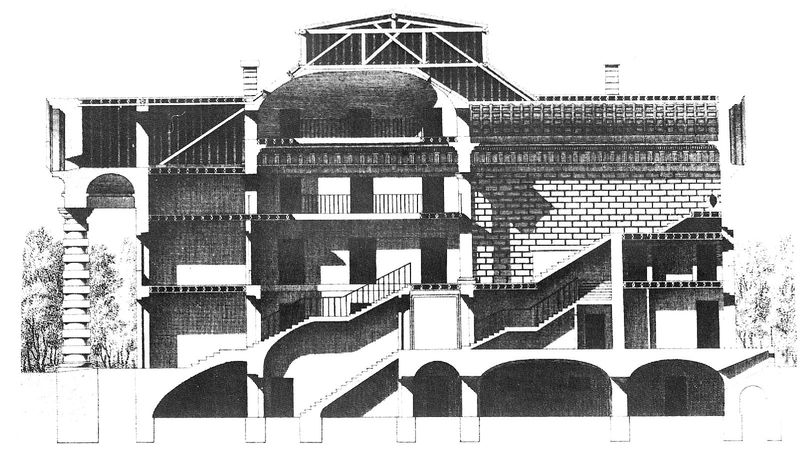
Titel: Direktionspavillon der Salinenstadt Chaux
Künstler: Claude Nicolas Ledoux
Standort: Arc-et-Senans (EU - F)
Schlagwörter: schatten, weiß, bäume, licht, pfeiler, schwarz, skizze, säule, säulen, zeichnung, dach, gebäude, haus, architektur, steine, schräg, schornstein, bogen, türen, schornsteine, treppen, seitenansicht, balken, geländer, stufen, fugen, dom, schnitt, pflastersteine, räume, entwurf, treppenhaus, etagen, plan, stockwerke, querschnitt, bau, palace, gebälk, aufriss, fundament, aufschnitt, house, architecht